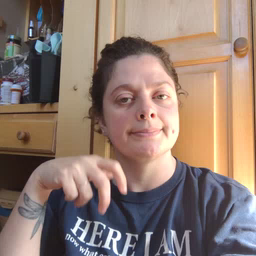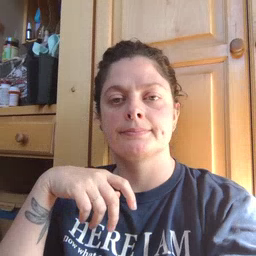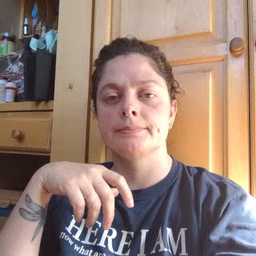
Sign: closet